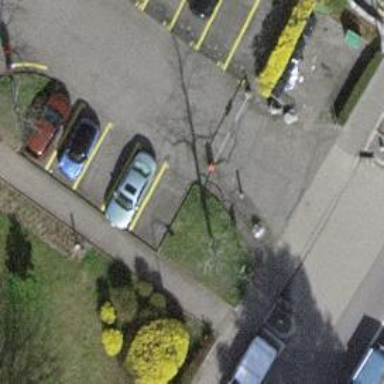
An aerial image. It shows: Lift gate barrier.